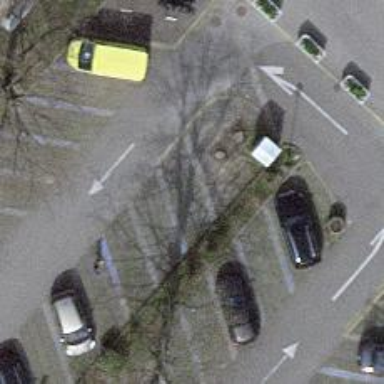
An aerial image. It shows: Car sharing facility.